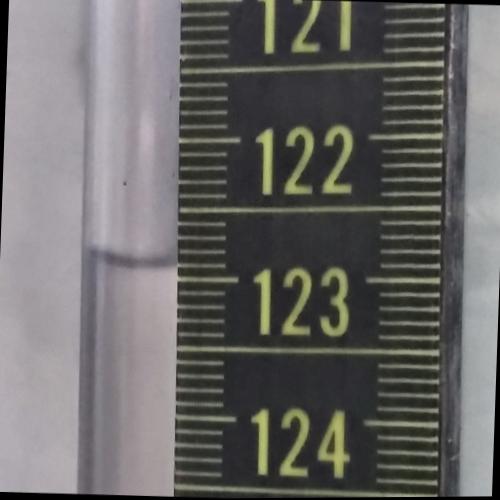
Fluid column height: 122.9 cm